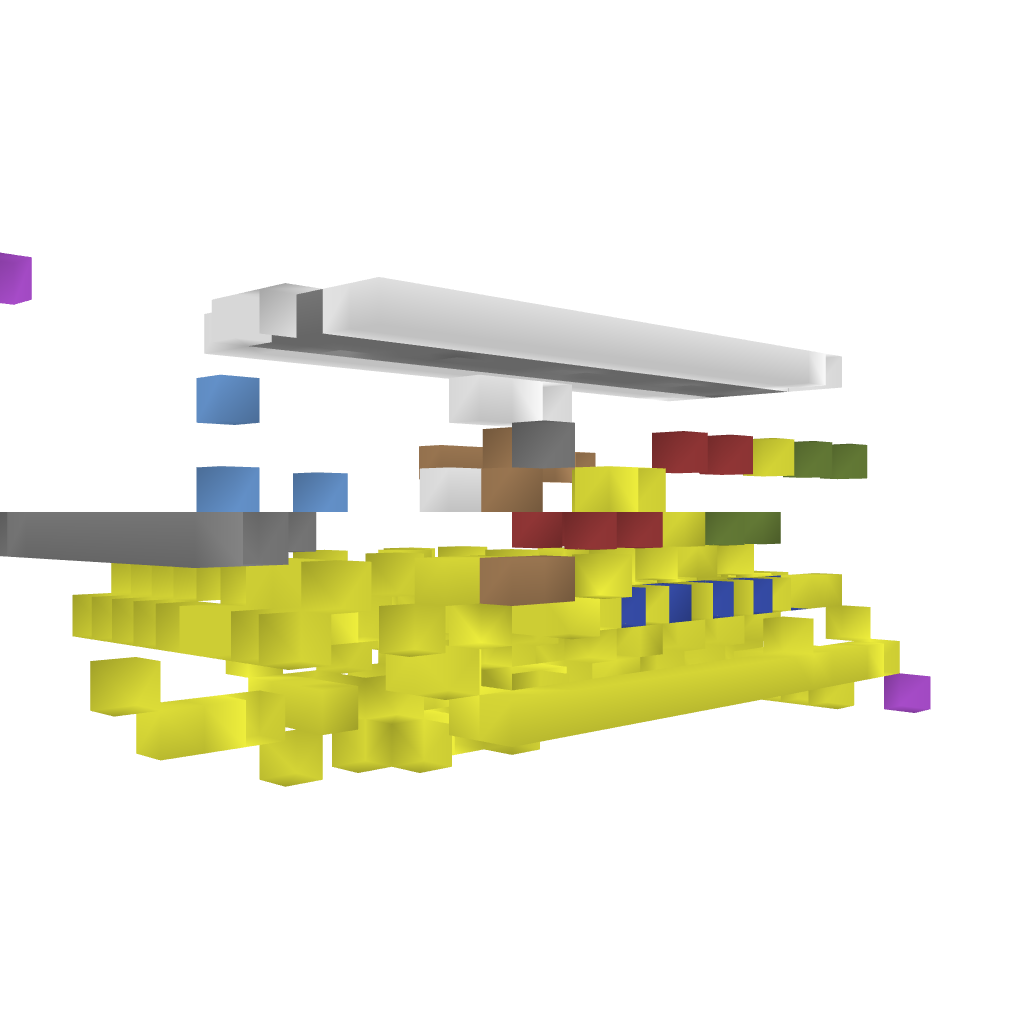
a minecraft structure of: Casino Machine 03 bad low quality